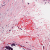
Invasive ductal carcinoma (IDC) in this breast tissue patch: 0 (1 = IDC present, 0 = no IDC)